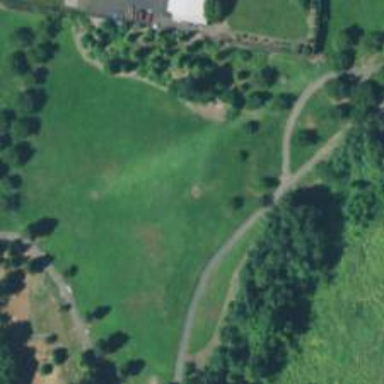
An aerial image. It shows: Disc golf basket.